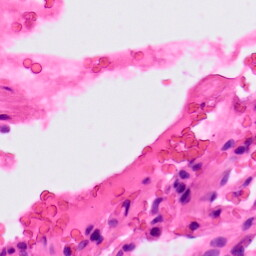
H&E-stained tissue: Lung